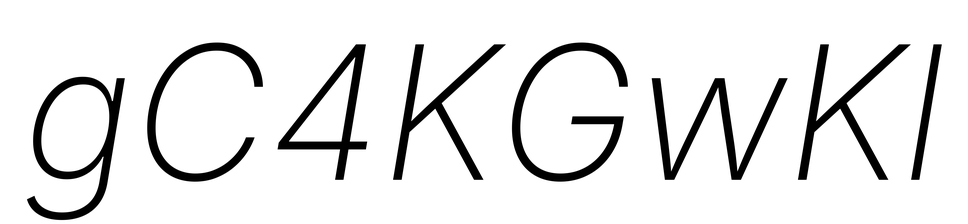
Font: Inter-Italic_ExtraLight_Italic